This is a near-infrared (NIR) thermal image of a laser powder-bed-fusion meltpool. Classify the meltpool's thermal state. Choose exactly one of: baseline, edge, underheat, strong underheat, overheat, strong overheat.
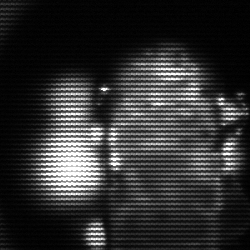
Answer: strong underheat